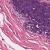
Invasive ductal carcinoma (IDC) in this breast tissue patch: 0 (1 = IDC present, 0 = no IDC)